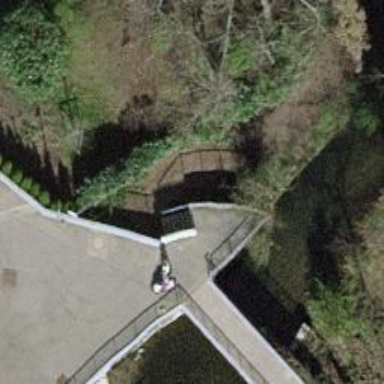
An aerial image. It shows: Retaining wall.